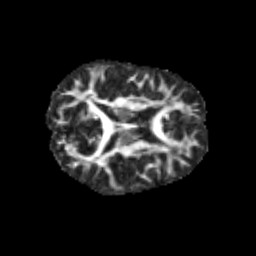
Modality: FA
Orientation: axial
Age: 13
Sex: male
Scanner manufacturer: siemens
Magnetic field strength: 3 T
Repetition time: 3.8 s
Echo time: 0.07 s